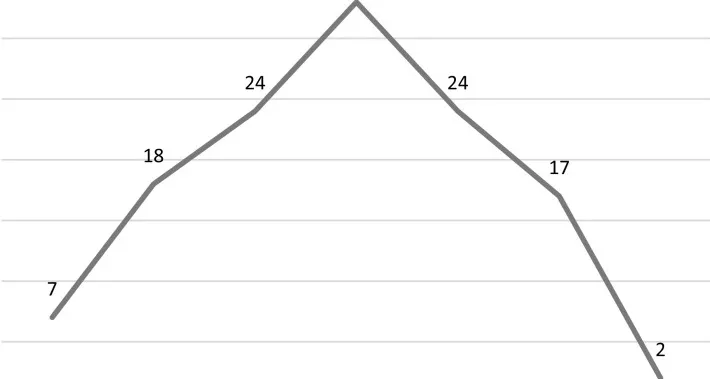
Number of citations per year:Vaidvanathan et al. article.
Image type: pathology (immunostaining)